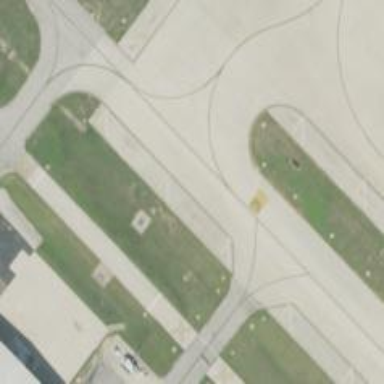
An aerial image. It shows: Image of taxiway at airport.